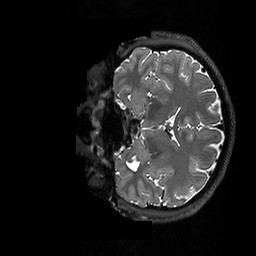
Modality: T2w
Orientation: coronal
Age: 28
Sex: male
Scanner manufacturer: ge
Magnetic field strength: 3 T
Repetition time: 3.202 s
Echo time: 0.0665 s